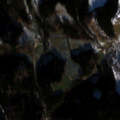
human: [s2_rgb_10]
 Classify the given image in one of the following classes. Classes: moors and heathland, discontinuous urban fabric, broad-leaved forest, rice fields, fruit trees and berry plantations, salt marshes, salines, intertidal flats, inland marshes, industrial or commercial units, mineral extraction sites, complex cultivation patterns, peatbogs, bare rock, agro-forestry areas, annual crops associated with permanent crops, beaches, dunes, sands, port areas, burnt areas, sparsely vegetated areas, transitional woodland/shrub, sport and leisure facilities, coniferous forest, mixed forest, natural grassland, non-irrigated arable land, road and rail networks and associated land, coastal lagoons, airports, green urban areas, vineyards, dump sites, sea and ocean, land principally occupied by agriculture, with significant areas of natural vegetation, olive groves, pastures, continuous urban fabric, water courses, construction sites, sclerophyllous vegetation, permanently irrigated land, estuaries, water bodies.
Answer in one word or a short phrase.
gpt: land principally occupied by agriculture, with significant areas of natural vegetation, coniferous forest, mixed forest